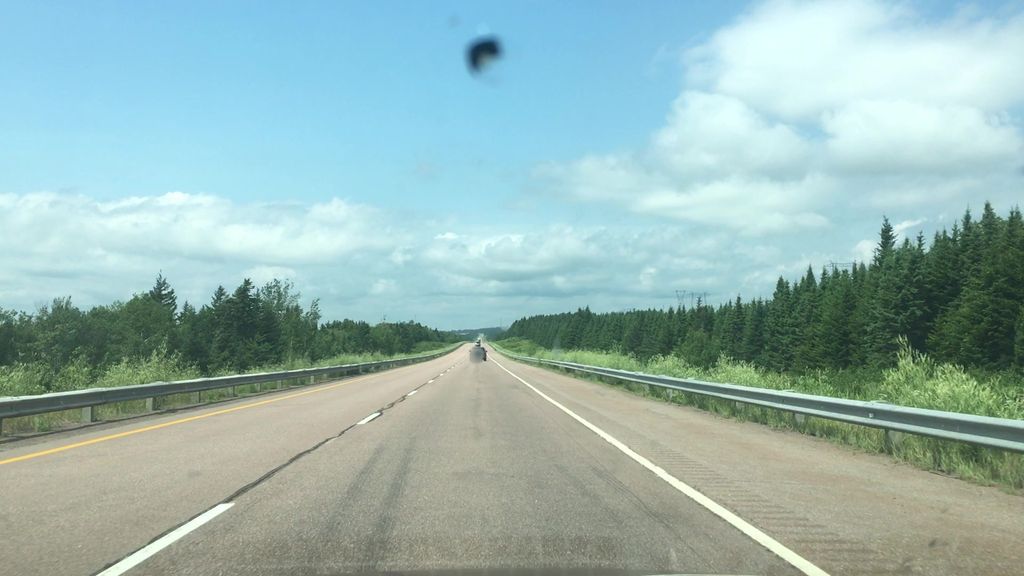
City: charlottetown